Field crop: maize
Growth stage: 2
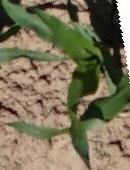
Species: maize